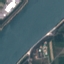
Label: River